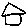
Label: house